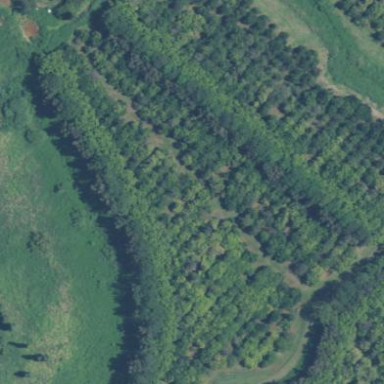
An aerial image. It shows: Orchard filled with macadamia trees.